Interaction volume radius: 5 \u00c5
Interaction volume height: 40 \u00c5
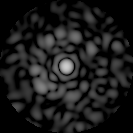
Disorder parameter: 0.8207